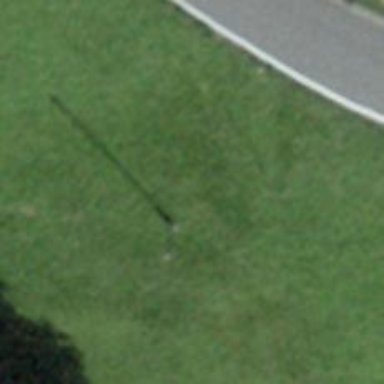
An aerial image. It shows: Minor power line.